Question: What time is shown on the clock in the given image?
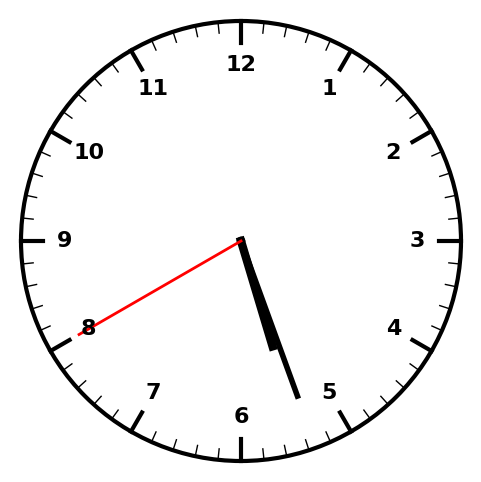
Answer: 05:26:40